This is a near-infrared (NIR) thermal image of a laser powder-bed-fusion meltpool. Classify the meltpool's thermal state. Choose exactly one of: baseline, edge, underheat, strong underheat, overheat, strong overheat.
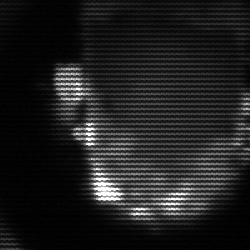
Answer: baseline